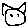
Label: cat